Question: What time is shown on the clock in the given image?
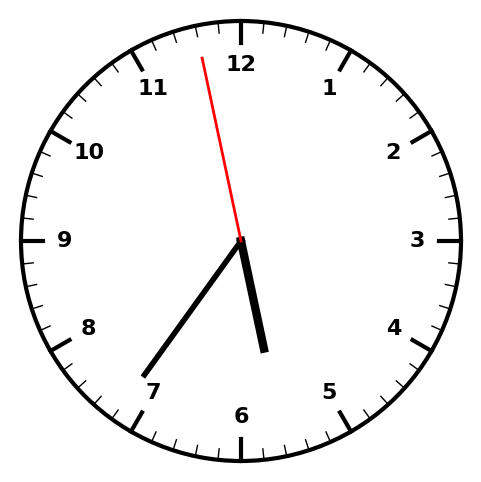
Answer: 05:35:58